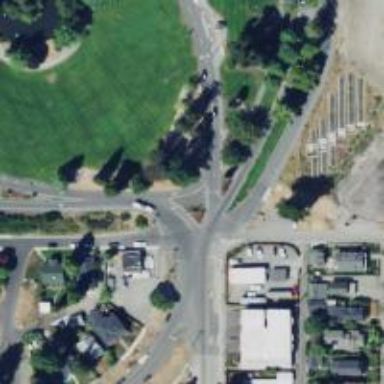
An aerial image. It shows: Secondary road leading to roundabout.